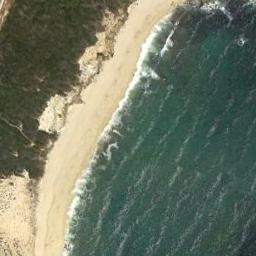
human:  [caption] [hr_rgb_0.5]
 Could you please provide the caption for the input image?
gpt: The beach with khaki sand and dense green plants on the beach .

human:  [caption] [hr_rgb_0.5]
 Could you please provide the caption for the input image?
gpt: The beach consists of blue seawater and a coast with trees .

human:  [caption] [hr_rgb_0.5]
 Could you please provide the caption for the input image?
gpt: The beach is slender .

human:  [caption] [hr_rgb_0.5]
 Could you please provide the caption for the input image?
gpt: Turquoise waters and yellow sandy beaches and green spaces .

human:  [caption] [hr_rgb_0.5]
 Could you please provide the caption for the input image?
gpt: The grass is beside the beach .